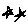
Label: star